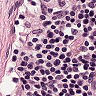
Metastatic tissue present: no